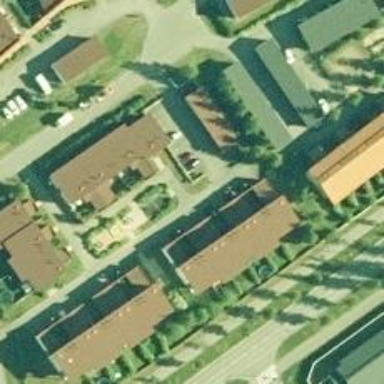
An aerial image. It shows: Living street.